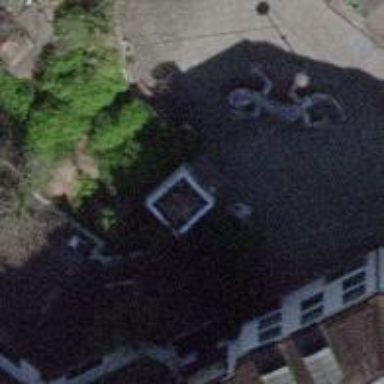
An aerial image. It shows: Concrete steps.